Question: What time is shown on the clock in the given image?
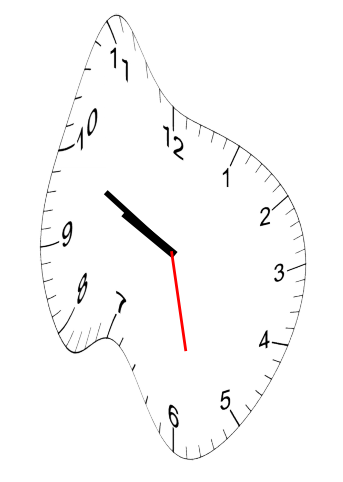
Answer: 09:49:28